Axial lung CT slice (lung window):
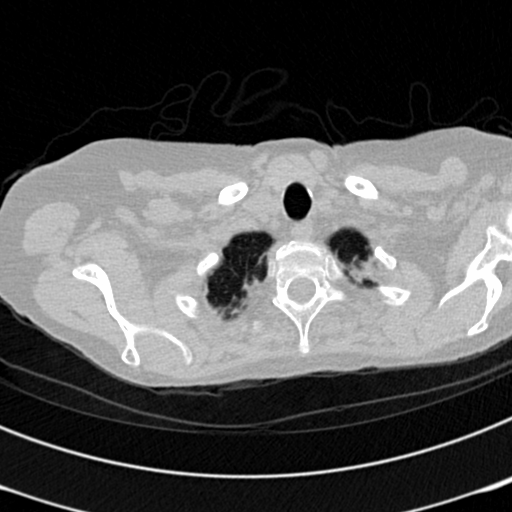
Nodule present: no